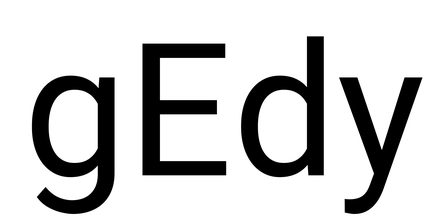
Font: Roboto_Regular